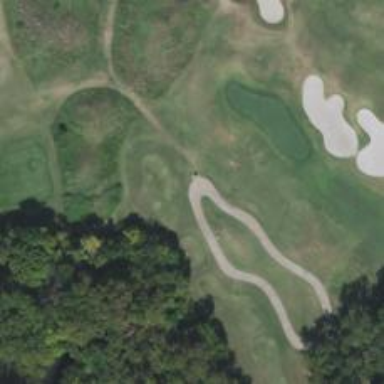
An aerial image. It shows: Pathway for golfing.